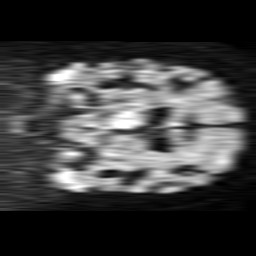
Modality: TRACE
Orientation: coronal
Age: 82
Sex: female
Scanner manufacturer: philips
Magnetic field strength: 1.5 T
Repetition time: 2.975 s
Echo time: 0.09411 s